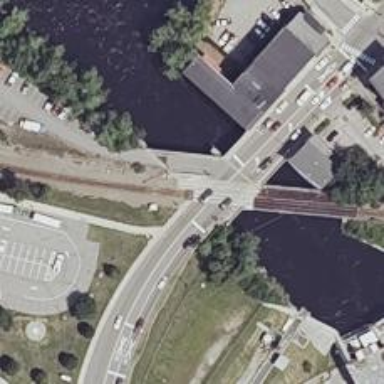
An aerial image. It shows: Crossing for the railway.